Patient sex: M
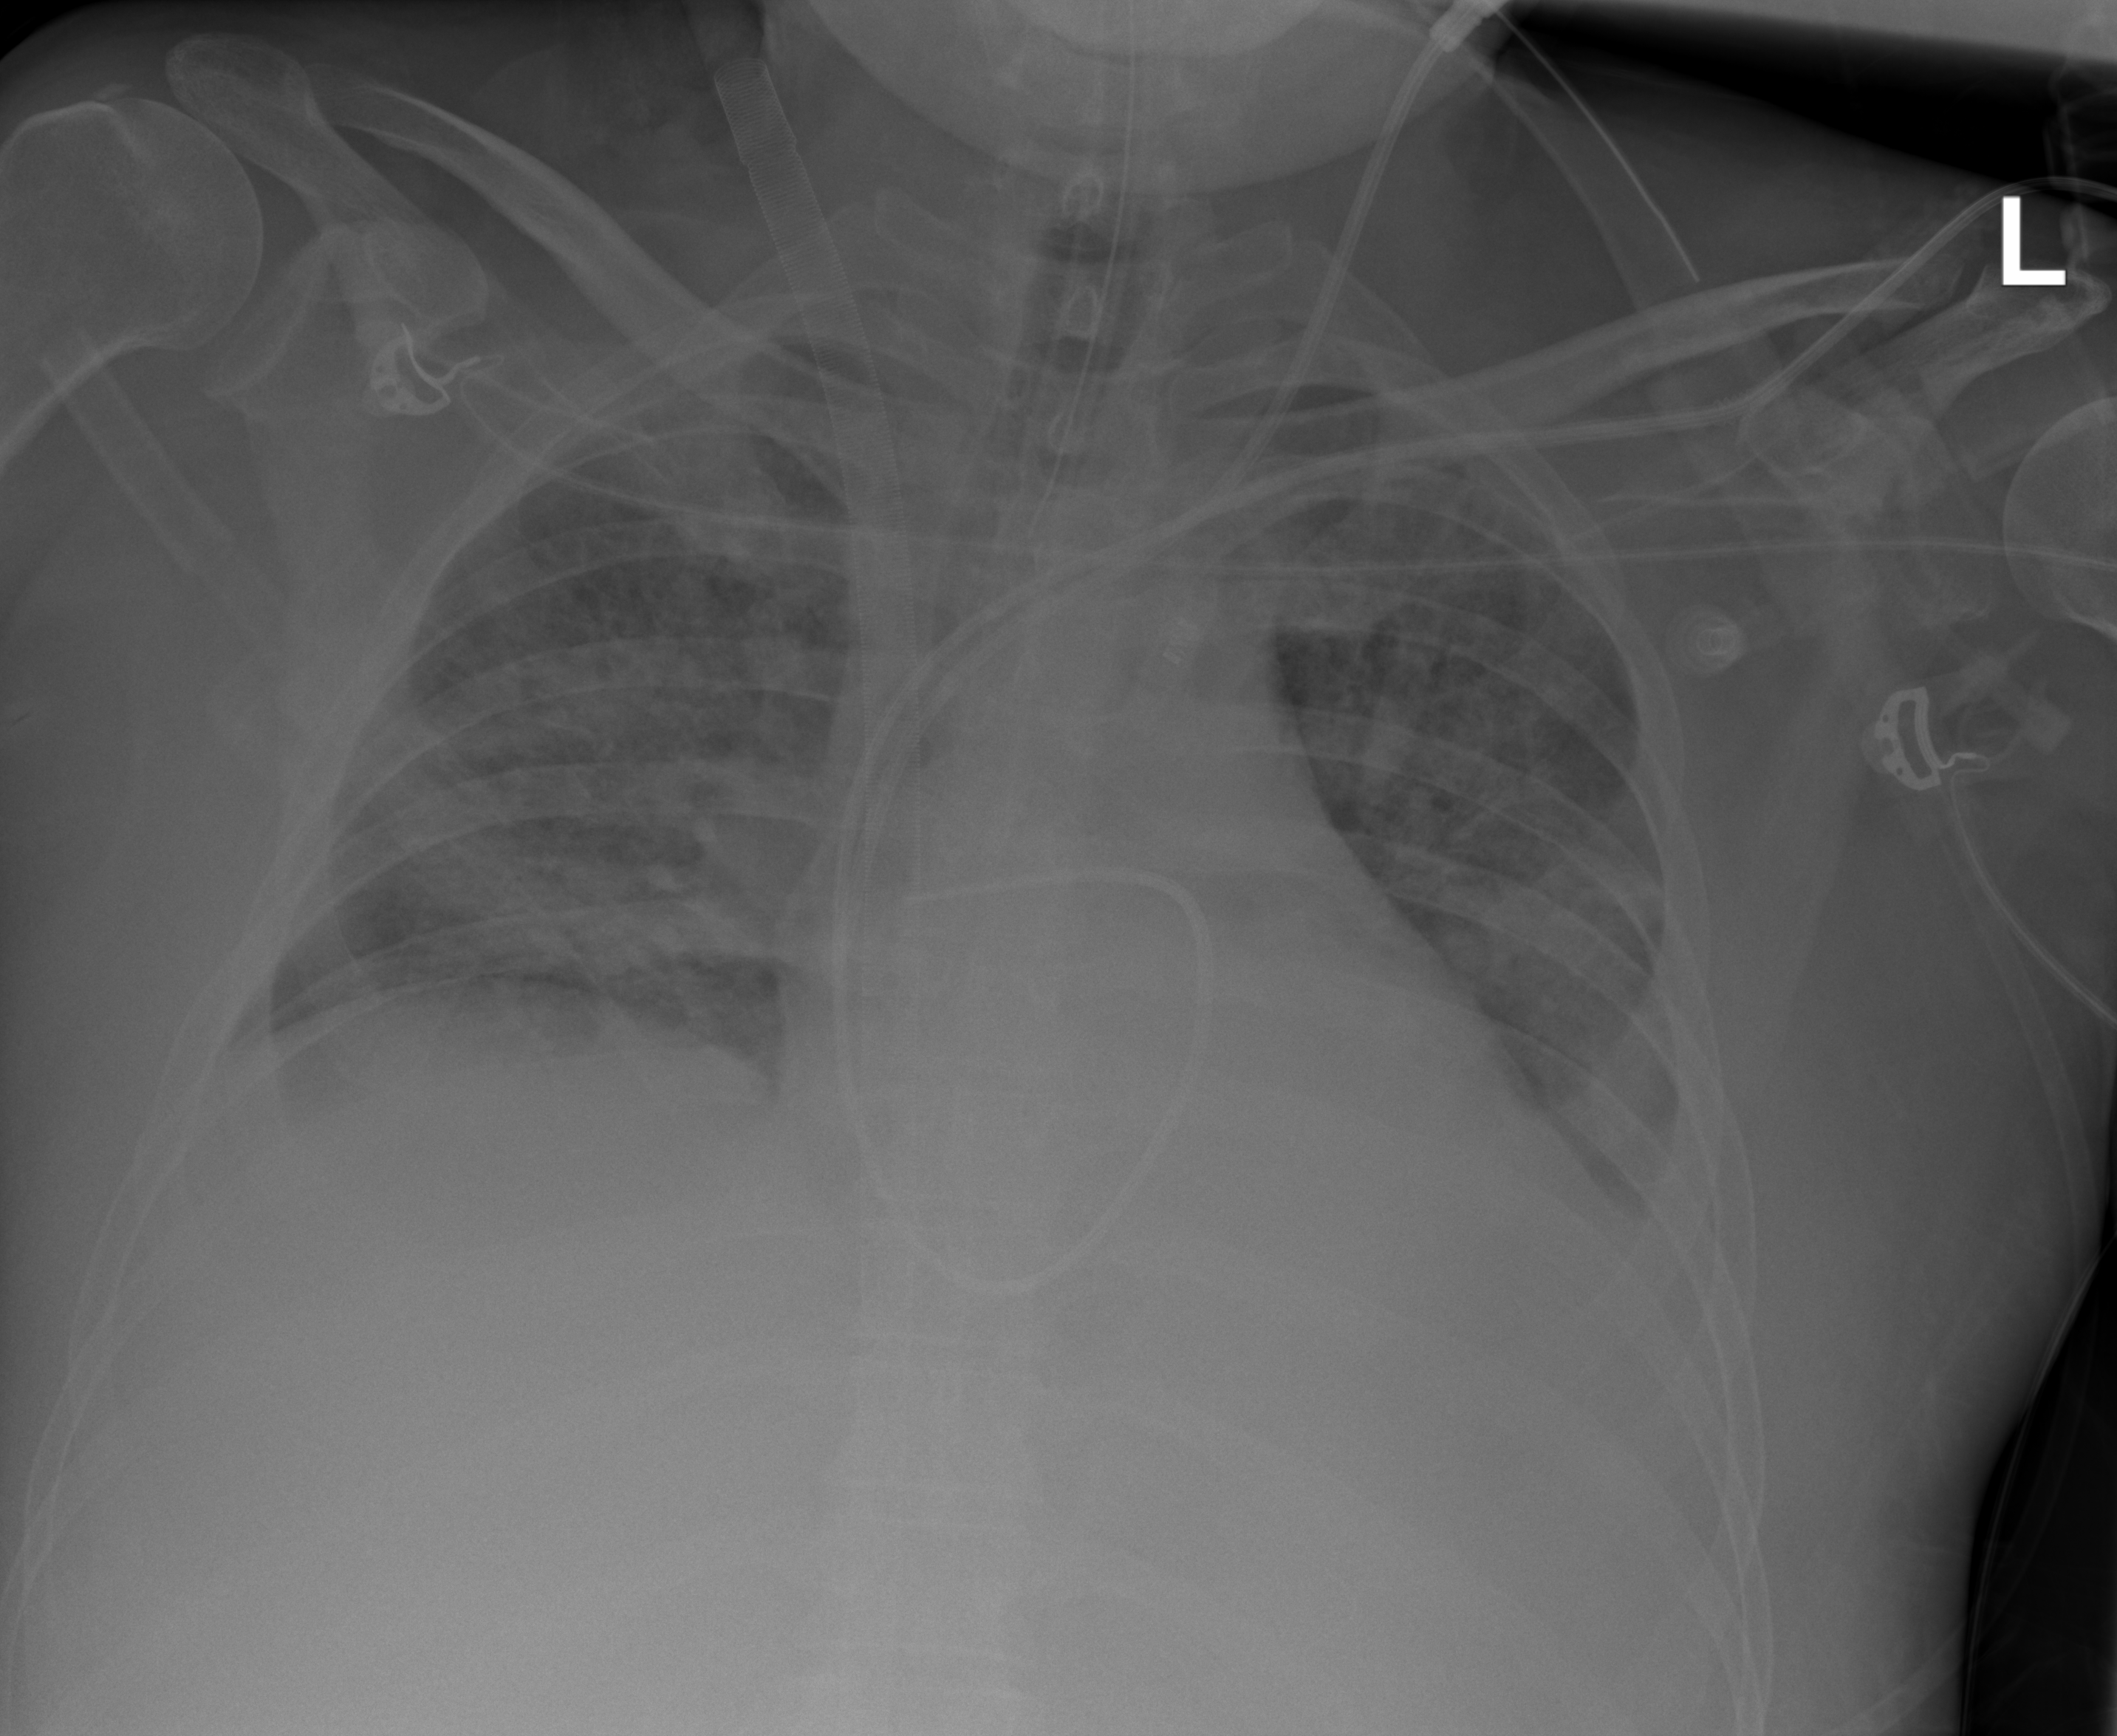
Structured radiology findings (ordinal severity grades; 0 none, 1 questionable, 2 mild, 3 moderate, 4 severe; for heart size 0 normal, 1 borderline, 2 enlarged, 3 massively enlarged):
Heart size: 1
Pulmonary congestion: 2
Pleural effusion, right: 2
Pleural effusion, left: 2
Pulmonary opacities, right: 2
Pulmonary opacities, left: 2
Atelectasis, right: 2
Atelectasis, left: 2